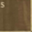
Piece: xx